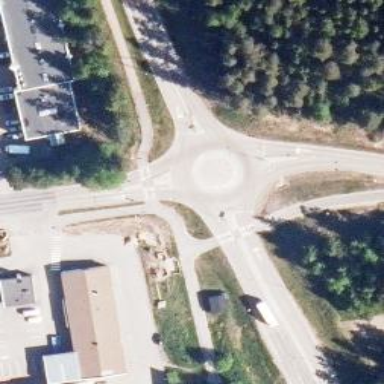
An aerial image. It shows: Tertiary road with asphalt surface leading to roundabout.